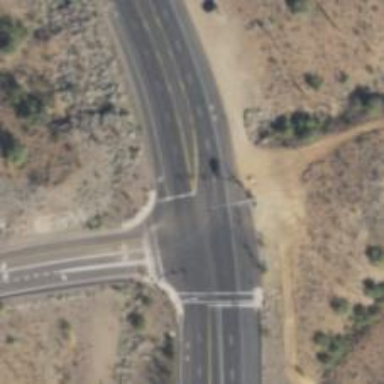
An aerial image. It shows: Solid stop line on the road.